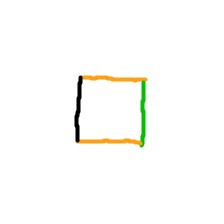
Shape: square